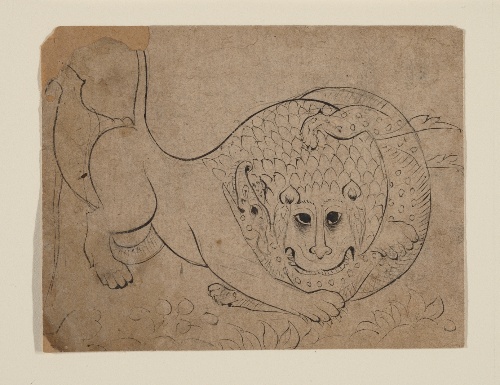
Date: early 19th century
Object type: Drawing
Classification: Paintings
Medium: Ink and translucent watercolor on paper
Culture: India (Rajasthan, Bundi)
Dimensions: Image (sight): 3 5/8 x 4 3/8 in. (9.2 x 11.1 cm)
Department: Asian Art
Credit line: Gift of Subhash Kapoor, in memory of his parents, Smt Shashi Kanta and Shree Parshotam Ram Kapoor, 2008
Accession year: 2008
Repository: Metropolitan Museum of Art, New York, NY
Tags: Lions|Crocodiles